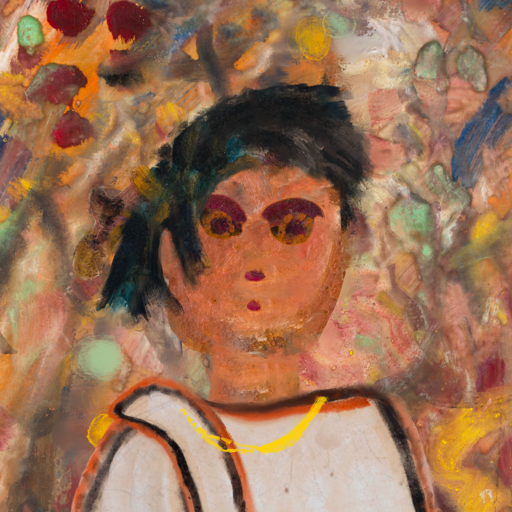
Background: Mother_And_Son_Mother, Head And Neck Front: Boggyland, Face Front: Doll, Bust: Roy_Bahadur, Hair Front: Pipe, Head Accessory: Blank, Second Necklace: Blank, Necklace: Irani_1, Baby: Blank